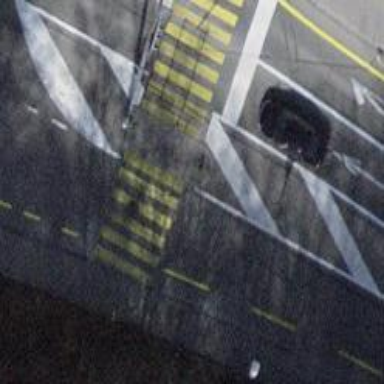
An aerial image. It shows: Crossing with traffic signals.